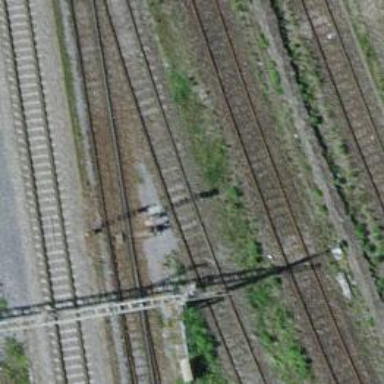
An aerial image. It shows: Railway signal.